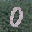
Label: 0